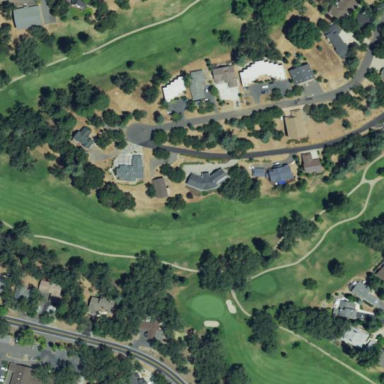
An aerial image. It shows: Golf course.